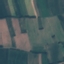
Land use / land cover: AnnualCrop